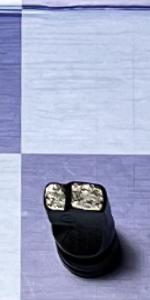
Label: Knight_Black